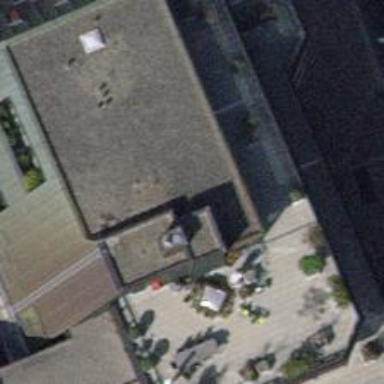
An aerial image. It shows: Restaurant.